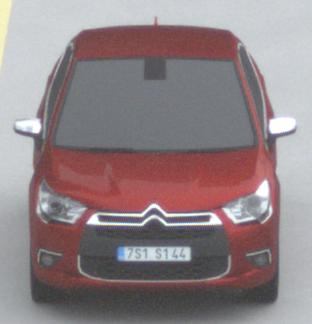
Make: Citroen
Model: DS 4 VTi 120
Detailed model: DS 4
Model produced from: 2011/05
Model produced until: 2015/01
Doors: 5
Color: red
Road condition: dry road
Daytime: morning or afternoon
Contrast: low contrast